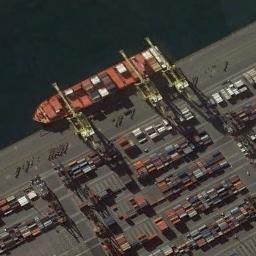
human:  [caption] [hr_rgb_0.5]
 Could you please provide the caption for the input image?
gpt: There is a ship next to many containers .

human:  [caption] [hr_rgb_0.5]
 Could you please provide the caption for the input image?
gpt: The cargo ship full of containers is docked at the container terminal and the water is deep blue .

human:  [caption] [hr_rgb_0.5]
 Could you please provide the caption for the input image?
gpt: An orange-red containerized ship docked at the dock, With large containers on the dock .

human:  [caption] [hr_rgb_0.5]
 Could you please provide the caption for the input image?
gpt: There is a ship in the green water on the shore .

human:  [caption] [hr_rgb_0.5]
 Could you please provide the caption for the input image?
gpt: The ship is at the harbor with many containers .